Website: apple
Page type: payment
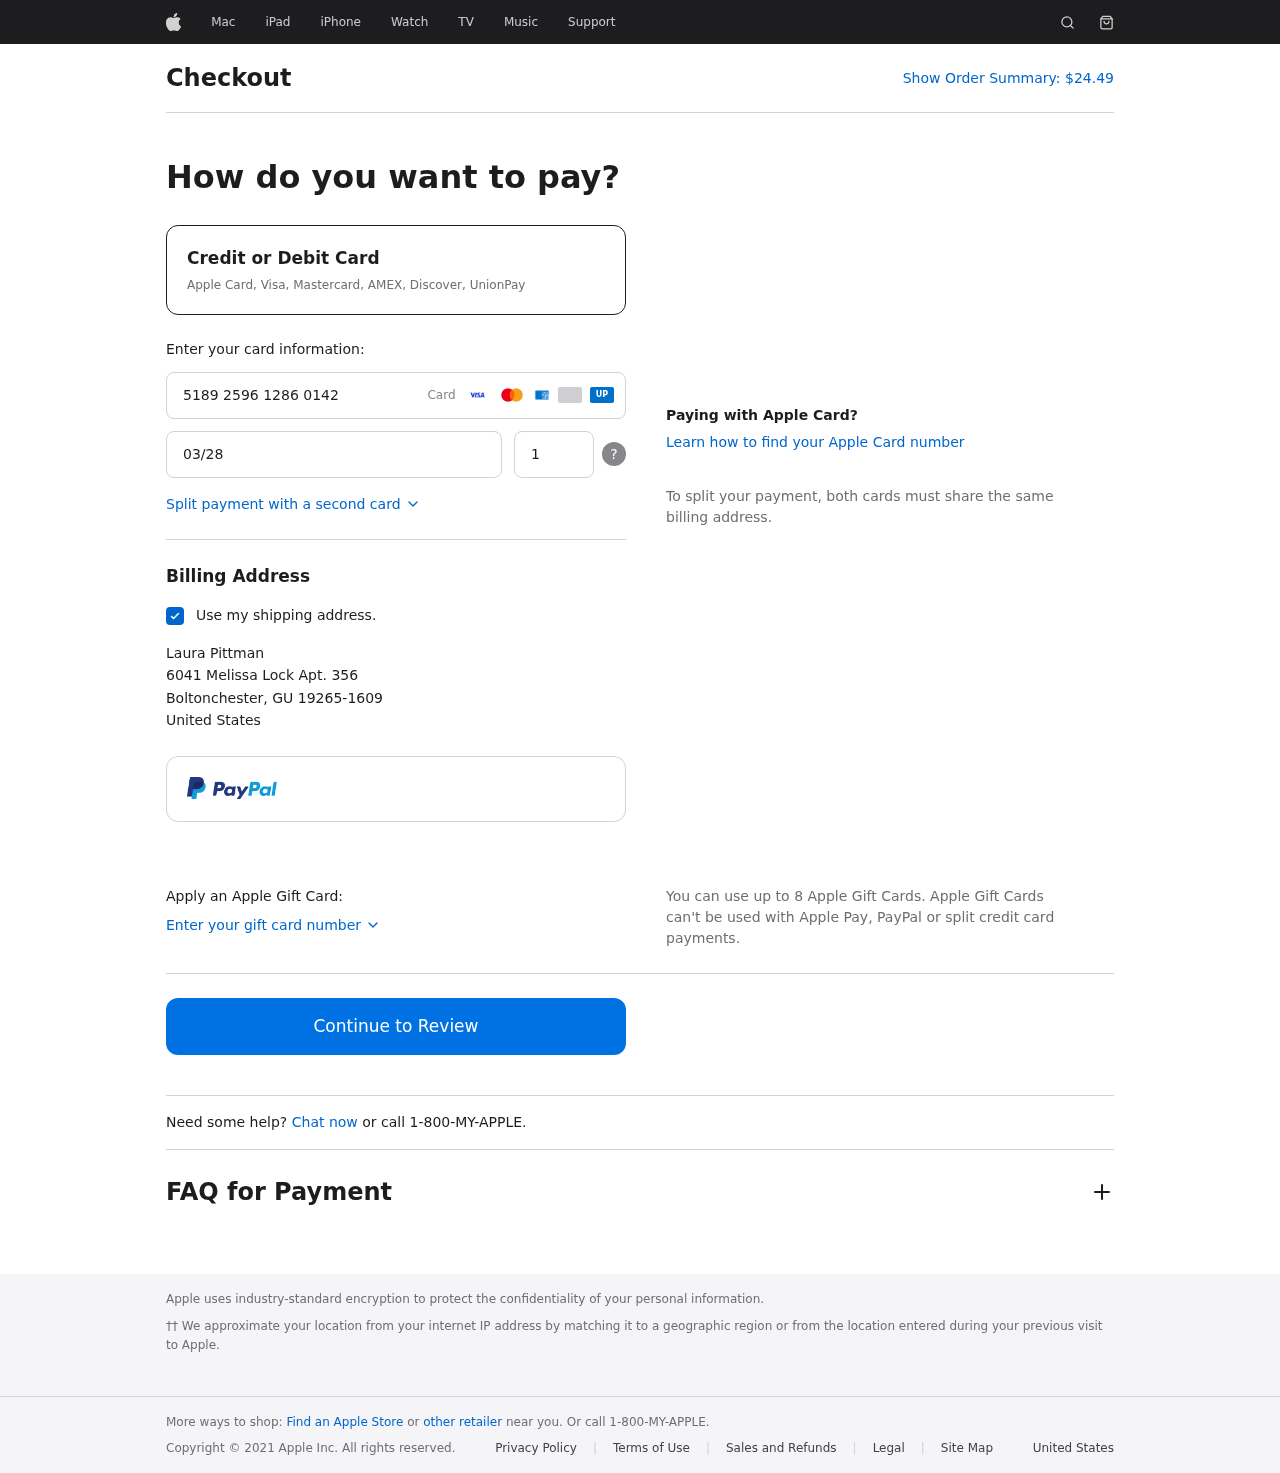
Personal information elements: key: PII_CARD_CVV
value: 108
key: PII_CARD_EXPIRY
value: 03/28
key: PII_CARD_NUMBER
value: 5189 2596 1286 0142
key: PII_CITY
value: Boltonchester
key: PII_COUNTRY
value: United States
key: PII_FULLNAME
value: Laura Pittman
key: PII_POSTCODE_FULL
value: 19265-1609
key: PII_STATE_ABBR
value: GU
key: PII_STREET
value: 6041 Melissa Lock Apt. 356
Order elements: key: ORDER_TOTAL
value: $24.49